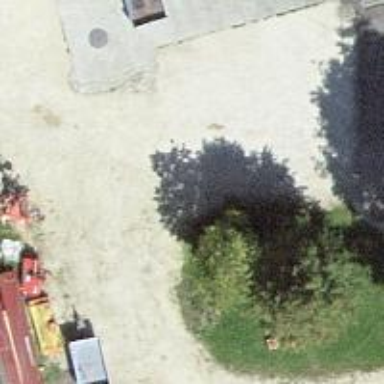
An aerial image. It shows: Asphalt driveway for service vehicles.